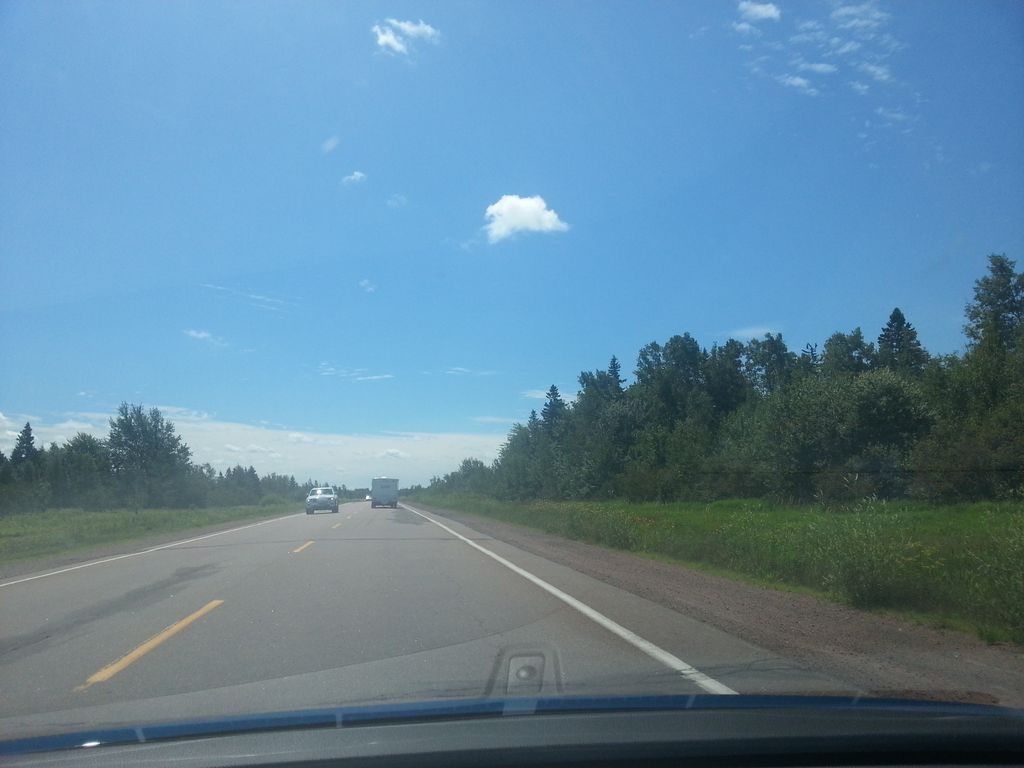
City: charlottetown